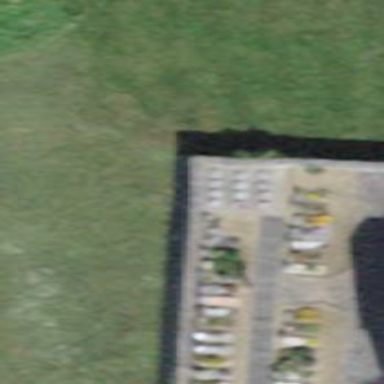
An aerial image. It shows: Cemetery.